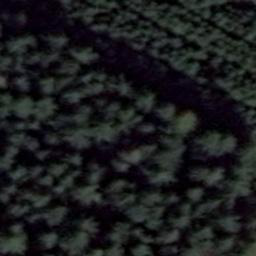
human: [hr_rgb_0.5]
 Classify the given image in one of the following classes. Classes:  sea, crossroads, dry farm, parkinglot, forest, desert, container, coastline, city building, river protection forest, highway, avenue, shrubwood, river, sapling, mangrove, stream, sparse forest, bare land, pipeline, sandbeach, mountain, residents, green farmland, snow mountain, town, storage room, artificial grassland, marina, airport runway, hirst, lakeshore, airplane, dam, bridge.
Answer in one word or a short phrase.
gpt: forest